Question: Whose phone is backing up?
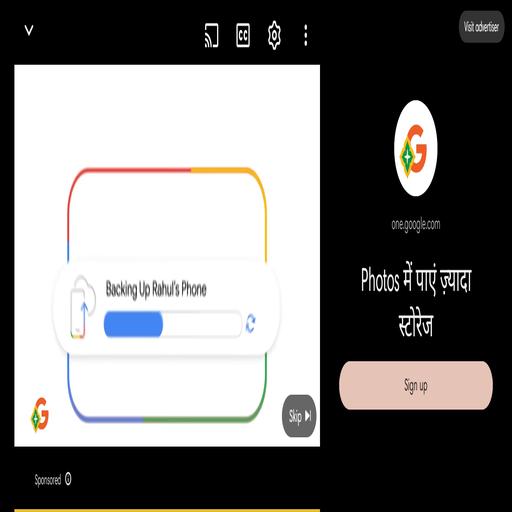
Answer: Rahul's phone